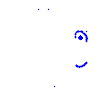
Particle: kaon